Question: I'm creating a parallel coordinate graph as shown in Mikes example <URL>.
It seems that the bandScale I am using for categorical (string) data is offset 1/2 of the space between ticks. The paths are not intersecting with the ticks that represent the category they belong to, they are intersecting between. What am I doing wrong that may cause this?

Below is the methods responsible for plotting the dimensions.
Note: 'this.dimensions' is an object holding the name of the dimension, along with the respective scale.
'''
plotPathGroup(className: string, data) {
return this.svg.append("g")
.attr("class", className)
.selectAll("path")
.data(data)
.enter().append("path")
.attr("d", this.path.bind(this));
},
path(d) {
const scaleMap = this.keys.map(key => [
this.x(key),
this.dimensions<URL>
]);
return d3.line()(scaleMap);
},
catDimensionScale(data, key) {
return d3.scaleBand()
.domain(data.map(d => d[key]))
.range([this.size.h, 0]);
},
'''
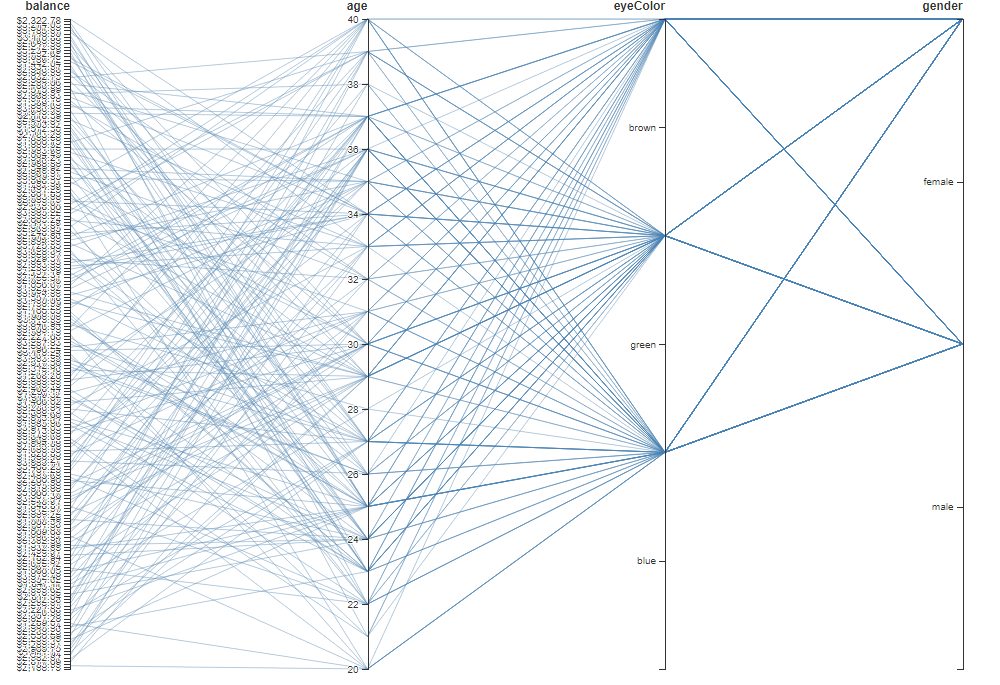
Answer: A band scale is not the correct tool for this. The problem is that, as its very name implies, a band scale has a bandwidth.
You should use a instead. As the <URL> says,
> Point scales are a variant of band scales with the bandwidth fixed to zero.
So, your code should be:
'''
catDimensionScale(data, key) {
return d3.scalePoint()
.domain(data.map(d => d[key]))
.range([this.size.h, 0]);
}
'''